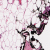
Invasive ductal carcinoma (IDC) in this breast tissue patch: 0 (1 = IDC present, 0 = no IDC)